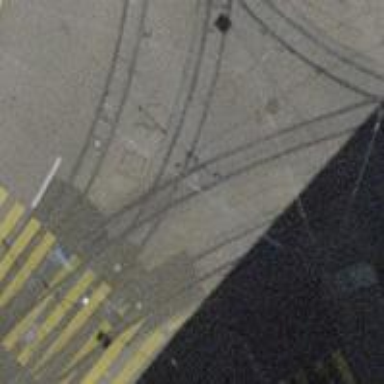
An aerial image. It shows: Railway crossing.